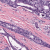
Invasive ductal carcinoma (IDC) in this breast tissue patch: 1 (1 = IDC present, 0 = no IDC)